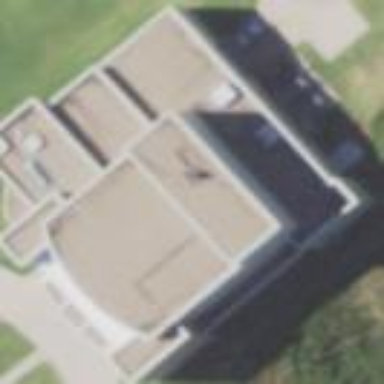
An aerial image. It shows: Arts centre.